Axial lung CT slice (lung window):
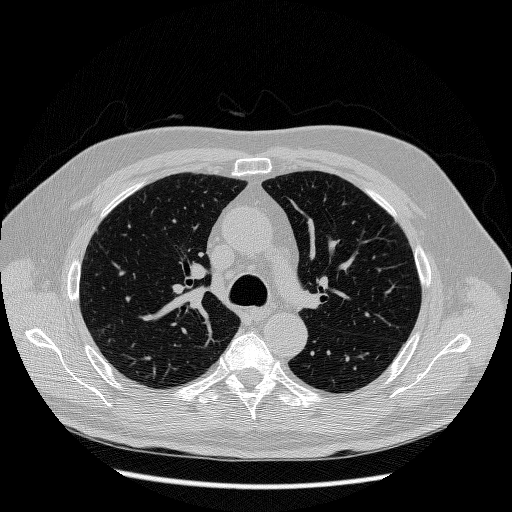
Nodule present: no